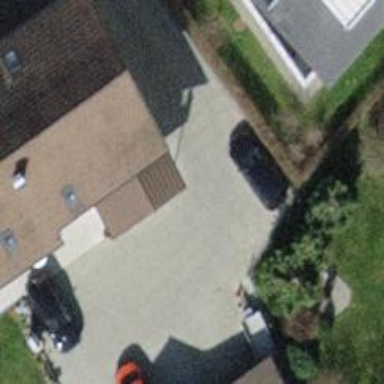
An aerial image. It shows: Driveway made of paving stones.